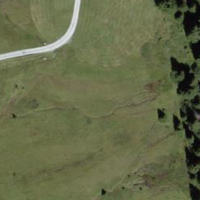
EUNIS habitat code: 25
Species observed at this site:
Geum rivale